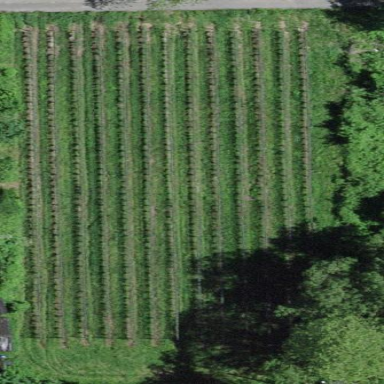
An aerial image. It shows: Vineyard with grape crops.